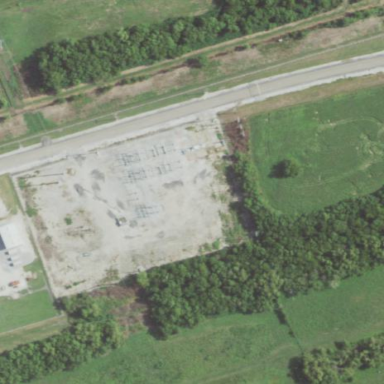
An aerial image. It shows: There is fence around switching substation.